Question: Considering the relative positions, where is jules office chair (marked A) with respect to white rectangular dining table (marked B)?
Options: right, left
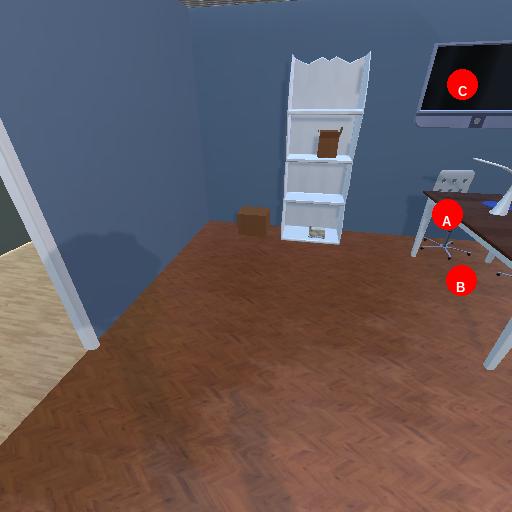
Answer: right